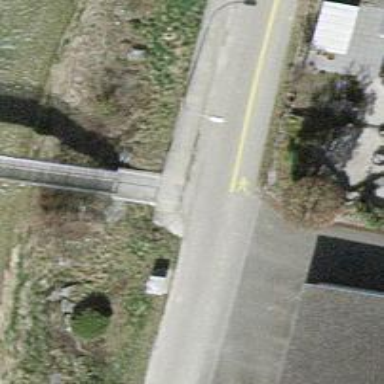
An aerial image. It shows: Footway along the road.